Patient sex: F
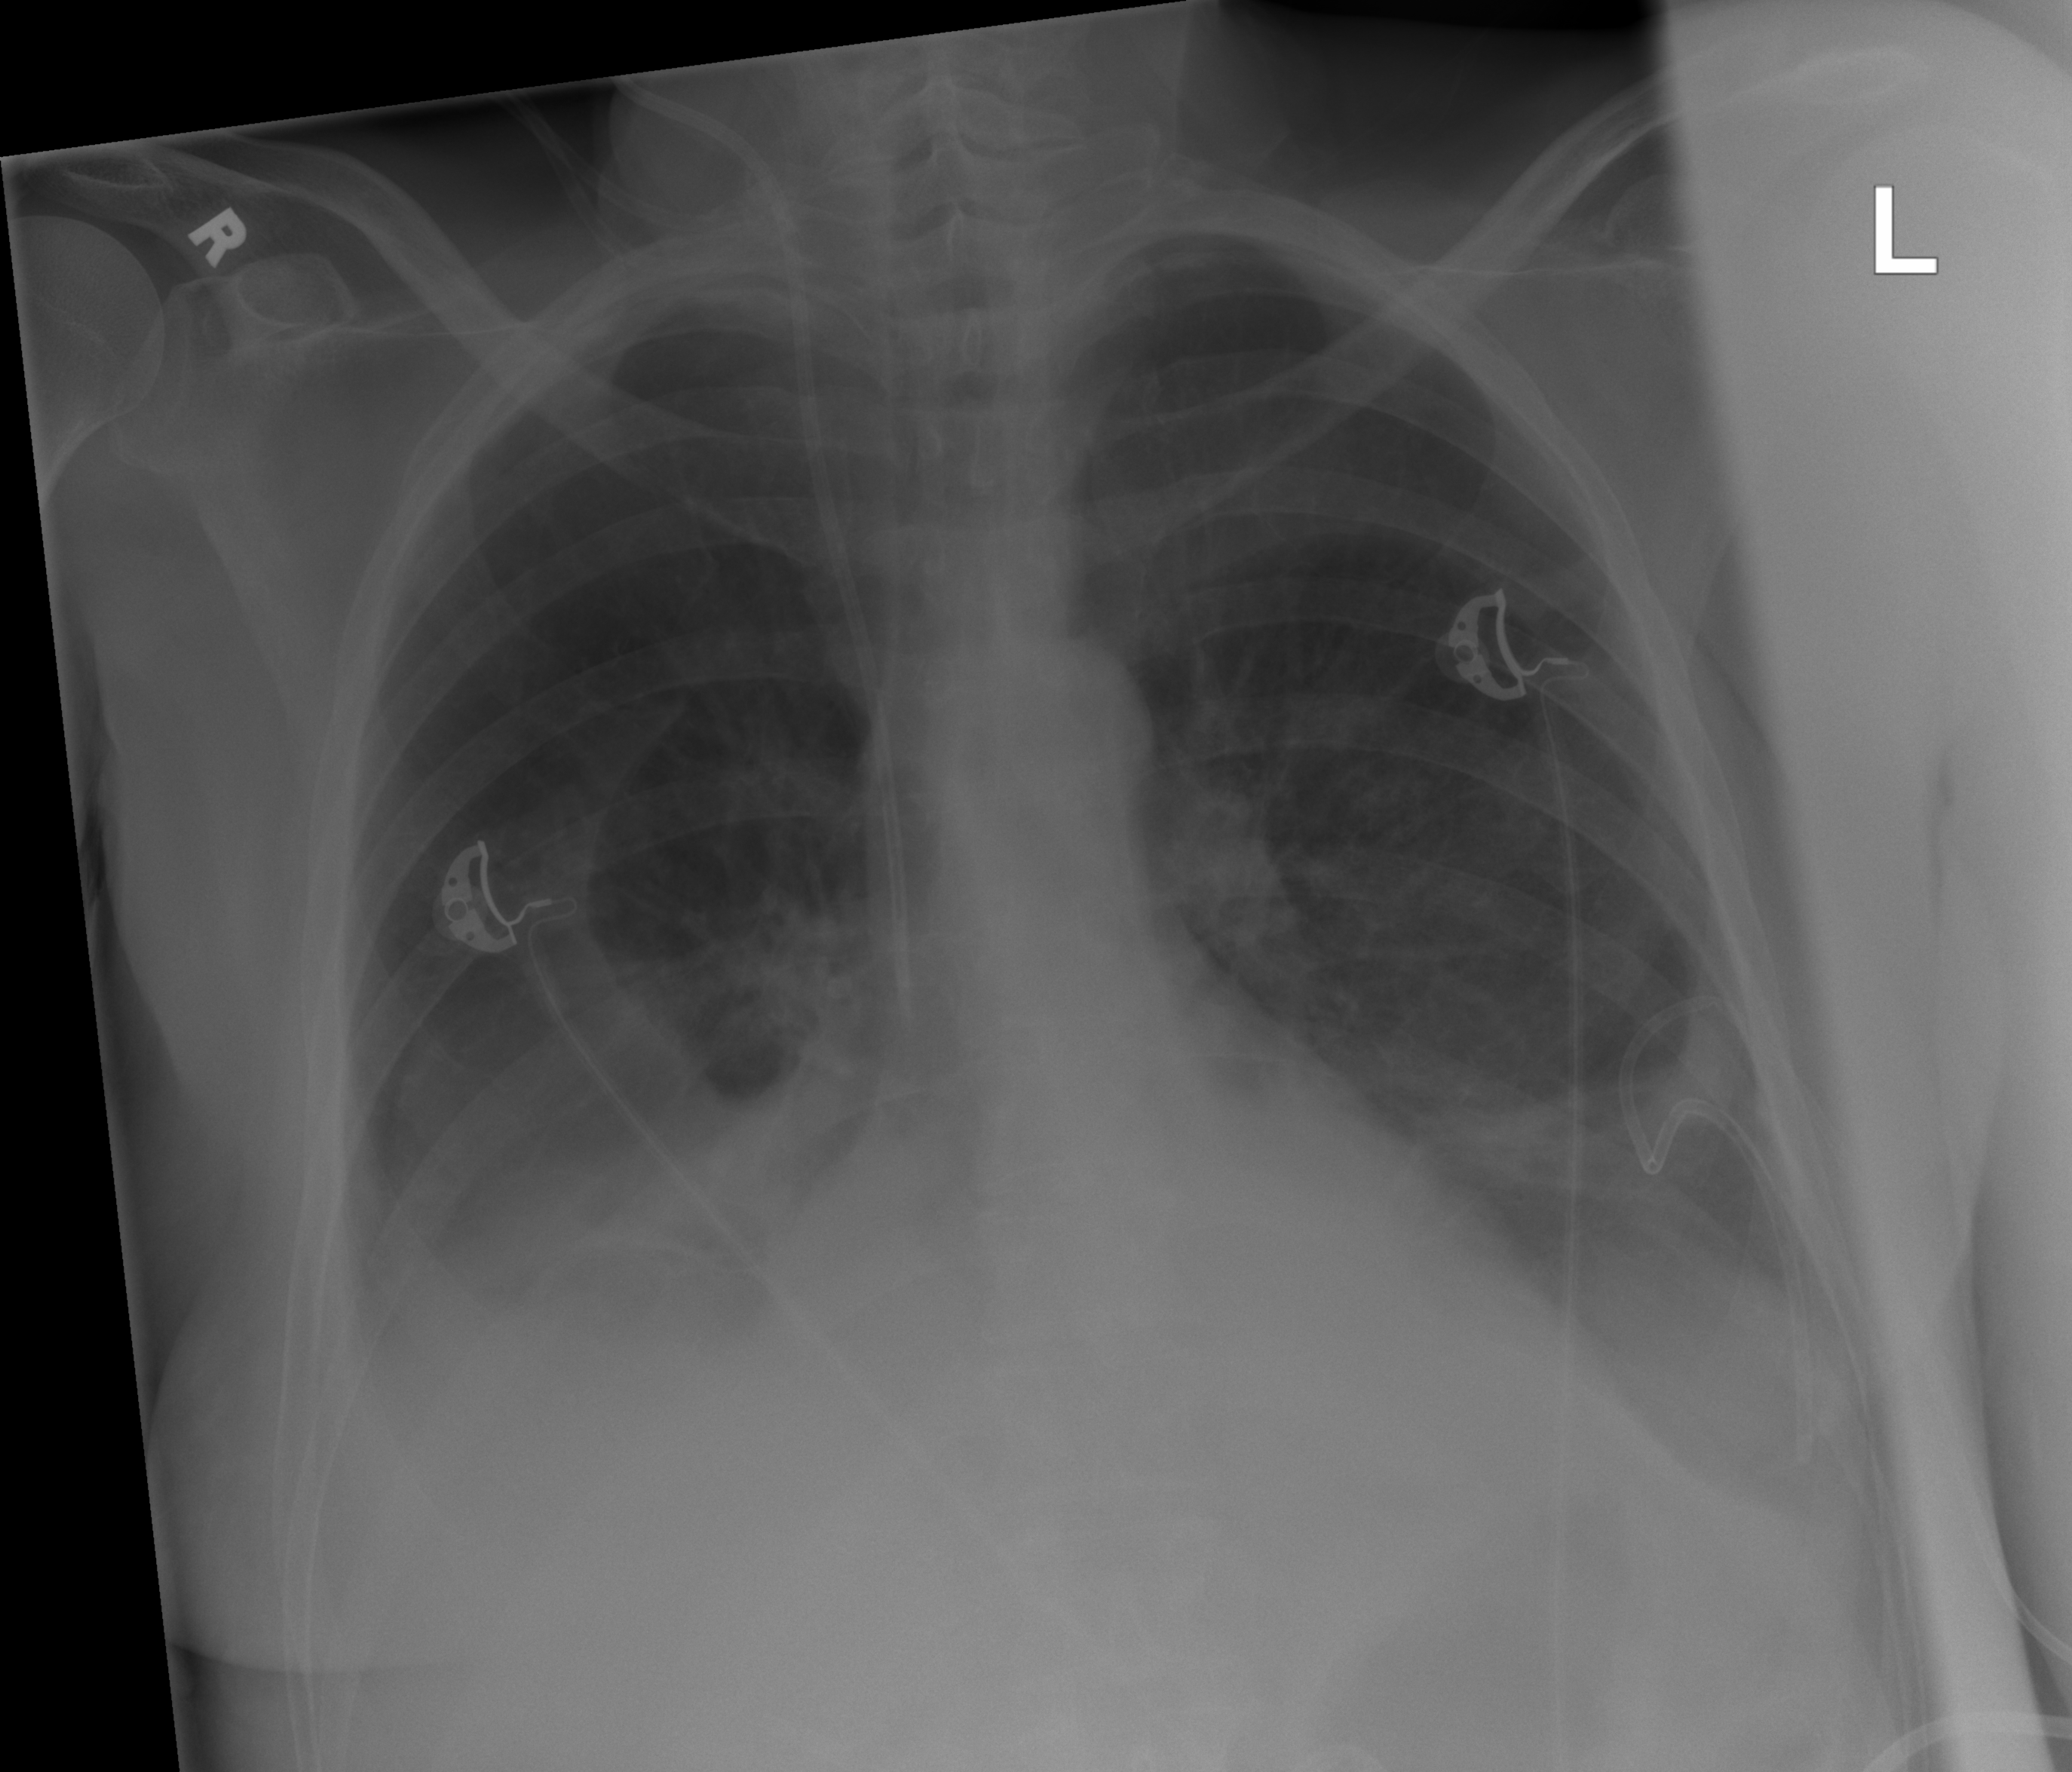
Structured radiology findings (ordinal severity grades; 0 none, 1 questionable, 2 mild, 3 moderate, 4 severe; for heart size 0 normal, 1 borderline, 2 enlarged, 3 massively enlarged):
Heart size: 1
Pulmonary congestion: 2
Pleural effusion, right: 3
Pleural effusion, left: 2
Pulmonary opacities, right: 0
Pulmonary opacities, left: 0
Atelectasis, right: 2
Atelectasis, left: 2